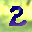
Label: 2